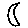
Label: moon